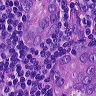
Metastatic tissue present: yes